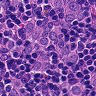
Metastatic tissue present: yes